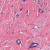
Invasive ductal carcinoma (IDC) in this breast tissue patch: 1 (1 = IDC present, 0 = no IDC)